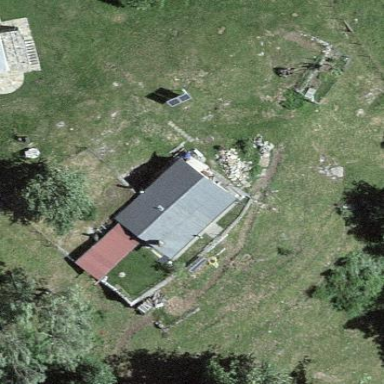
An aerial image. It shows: Simple and straightforward house.